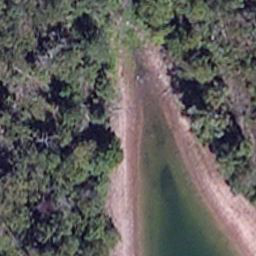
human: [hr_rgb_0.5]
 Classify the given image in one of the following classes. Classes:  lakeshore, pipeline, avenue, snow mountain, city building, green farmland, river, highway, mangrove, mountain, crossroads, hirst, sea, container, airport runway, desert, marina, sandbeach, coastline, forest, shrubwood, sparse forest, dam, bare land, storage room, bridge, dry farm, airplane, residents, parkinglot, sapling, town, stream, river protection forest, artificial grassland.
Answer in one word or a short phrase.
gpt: lakeshore